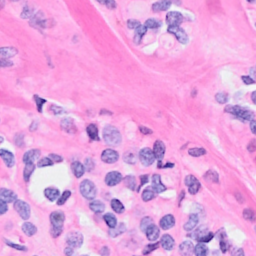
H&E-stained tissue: Breast